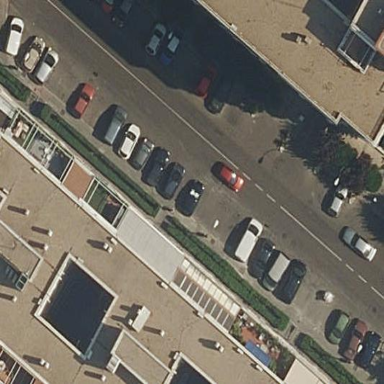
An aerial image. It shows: Street-side parking area.